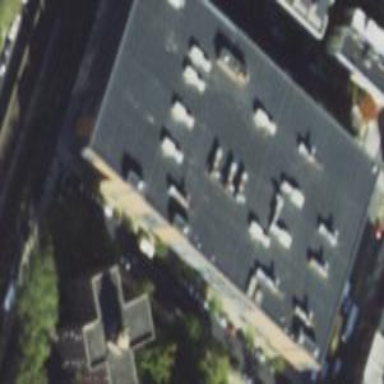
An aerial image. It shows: Transportation building.